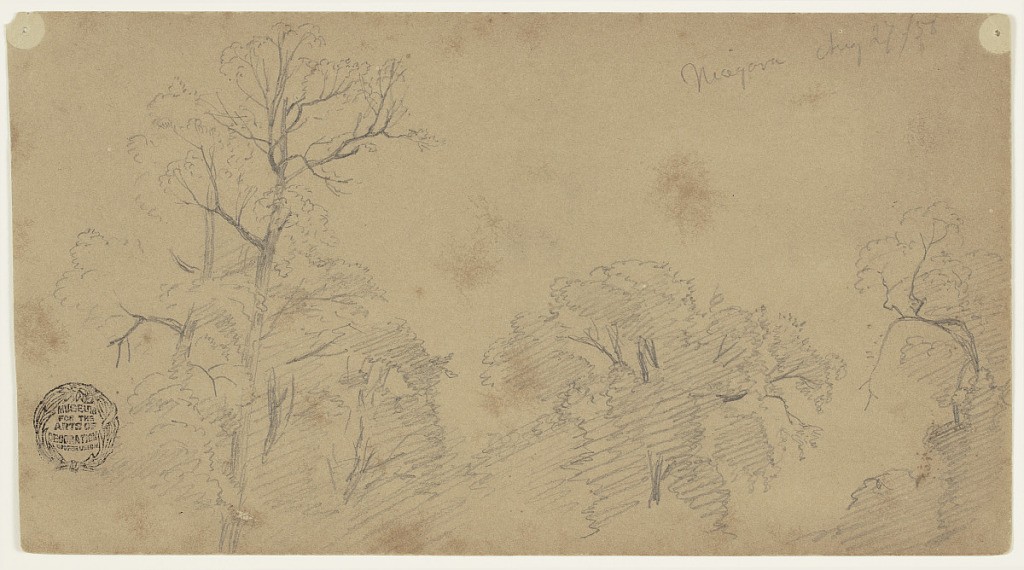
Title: Tree Tops, Niagara Falls, New York
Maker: Frederic Edwin Church, American, 1826–1900
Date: August 27, 1856
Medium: Graphite on tan wove paper
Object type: Drawing
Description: Landscape and botanical sketch showing a view of lush treetops near Niagara Falls, New York. At left, a tall tree with a dark trunk looms over the others at right--all deciduous trees. Several portions of their canopies are heavily shaded.